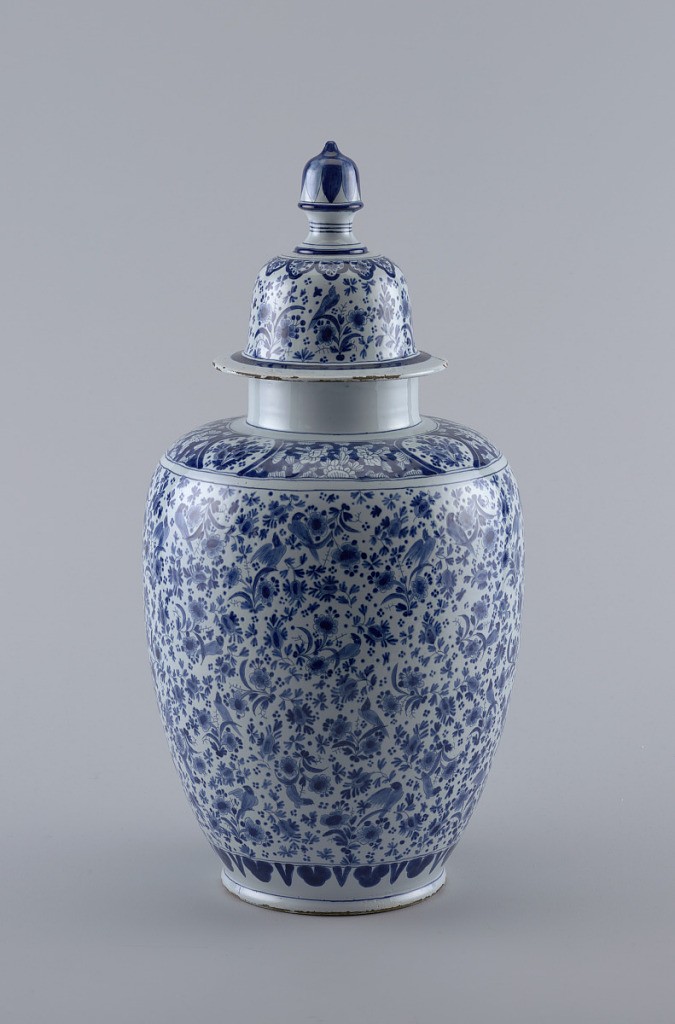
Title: Jar and lid
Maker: De Drie Posteleyne Astonne (The Three Porcelain Ash-Barrels)
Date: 1673–1700
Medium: Tin-glazed earthenware
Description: Large ovoid jar, tall straight-sided neck, slightly flattened foot; painted in underglaze blue on white with overall floral and bird pattern with leaf band bottom and floral reserve band at shoulder; high domed cover with wide flat base, acorn finial, decorated with floral and bird pattern.